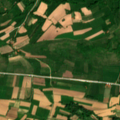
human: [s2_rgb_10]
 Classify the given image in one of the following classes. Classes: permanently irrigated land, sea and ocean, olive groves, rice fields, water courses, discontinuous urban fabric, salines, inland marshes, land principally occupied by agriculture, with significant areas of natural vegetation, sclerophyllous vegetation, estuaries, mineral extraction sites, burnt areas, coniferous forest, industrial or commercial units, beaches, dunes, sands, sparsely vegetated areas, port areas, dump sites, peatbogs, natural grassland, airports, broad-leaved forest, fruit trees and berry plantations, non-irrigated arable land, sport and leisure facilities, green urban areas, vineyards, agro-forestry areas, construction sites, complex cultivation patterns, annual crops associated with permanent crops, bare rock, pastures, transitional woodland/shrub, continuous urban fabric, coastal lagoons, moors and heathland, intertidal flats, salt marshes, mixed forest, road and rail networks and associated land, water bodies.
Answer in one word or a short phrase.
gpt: complex cultivation patterns, land principally occupied by agriculture, with significant areas of natural vegetation